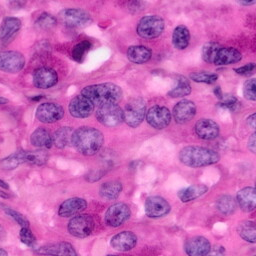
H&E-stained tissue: Pancreatic